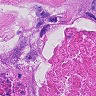
Metastatic tissue present: yes